Chest X-ray. View position: AP
Patient age: 26
Patient sex: M
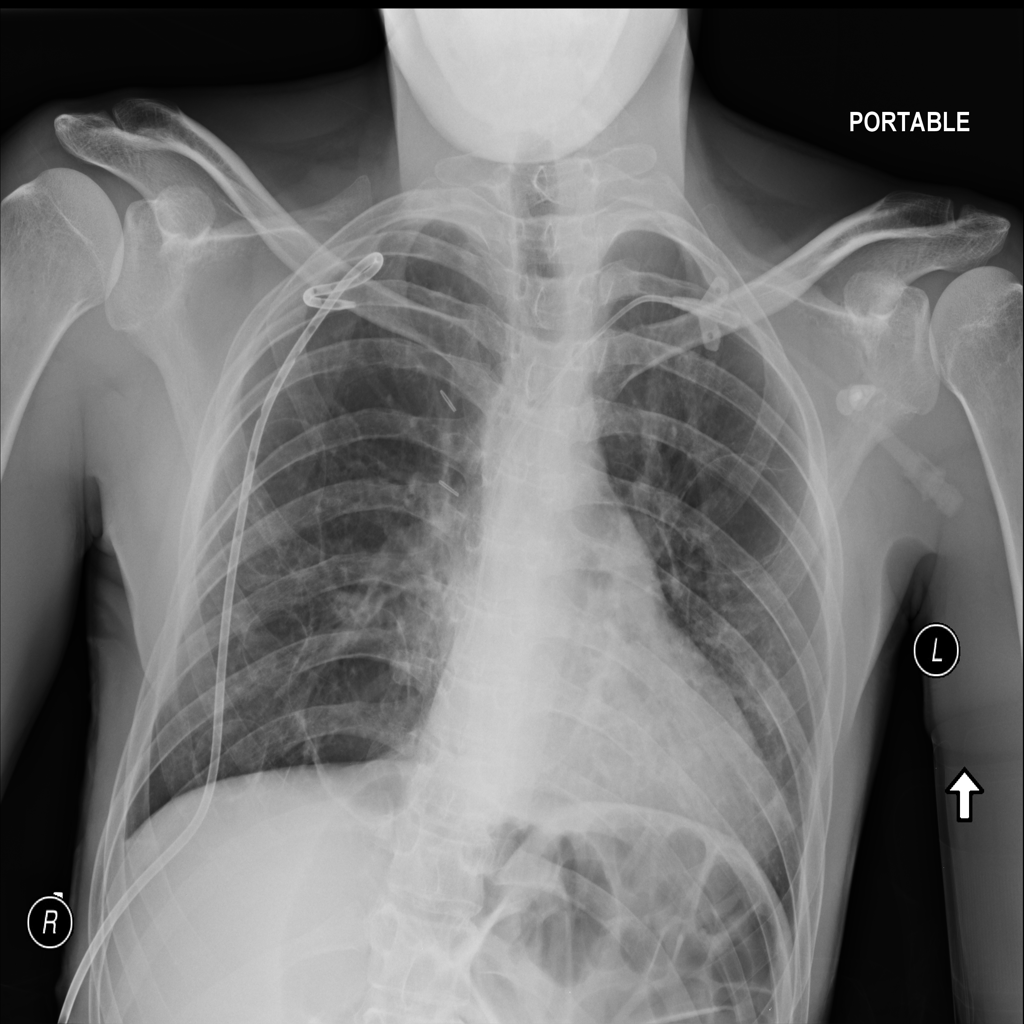
Finding: Pneumothorax